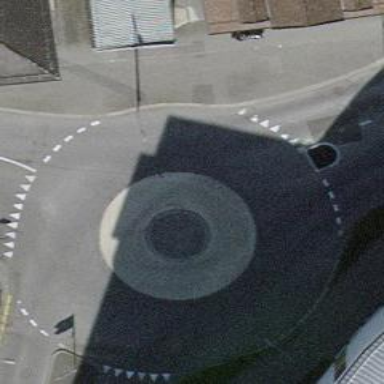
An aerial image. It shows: Mini roundabout on the road.